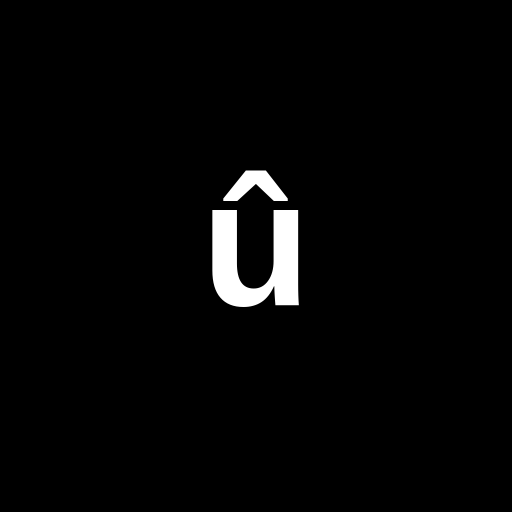
Character: û
Unicode: U+00FB (LATIN SMALL LETTER U WITH CIRCUMflex)